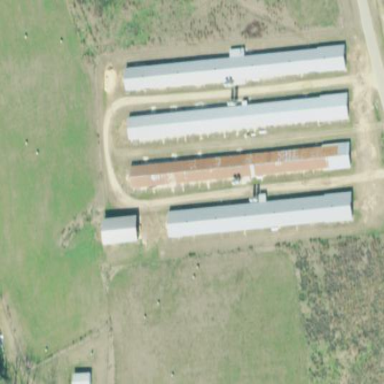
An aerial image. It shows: Poultry farmyard is depicted in the image.